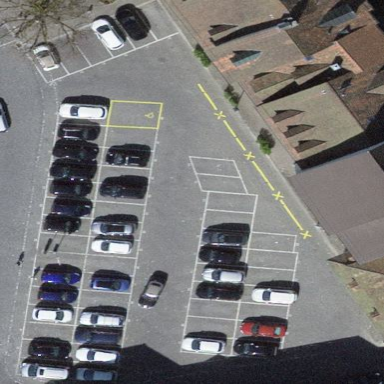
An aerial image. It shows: Parking area with surface made of sett.